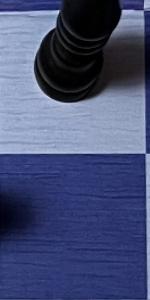
Label: Empty